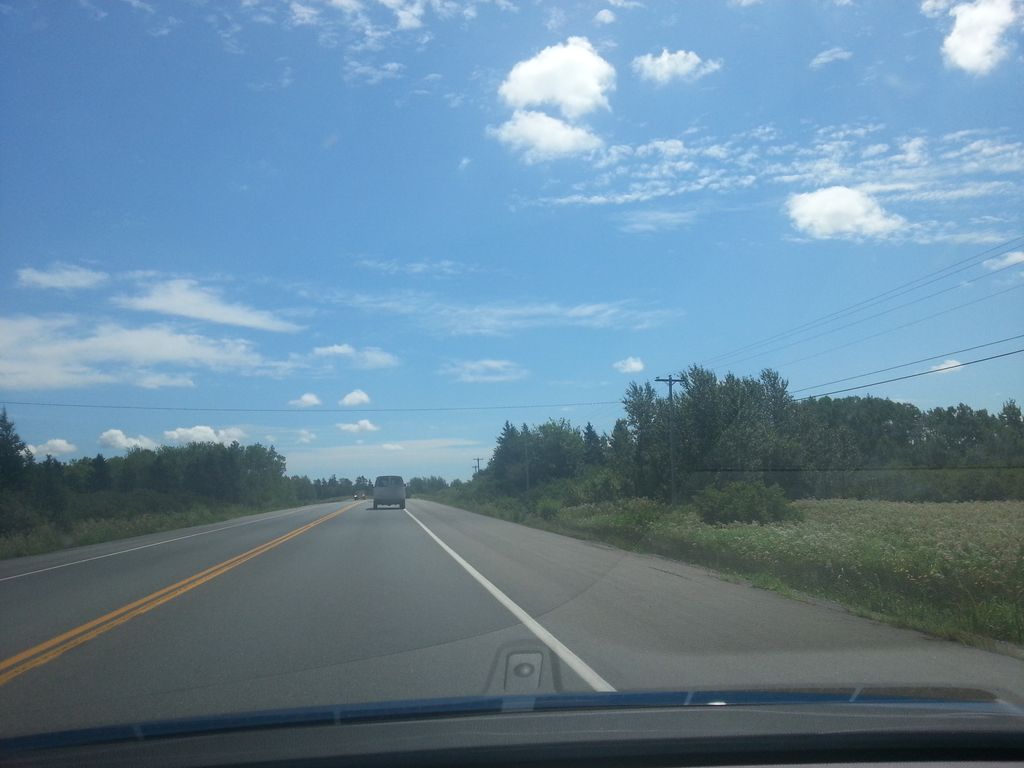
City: charlottetown